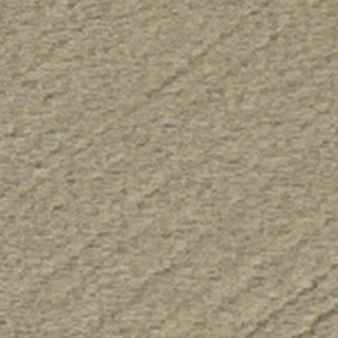
Label: other